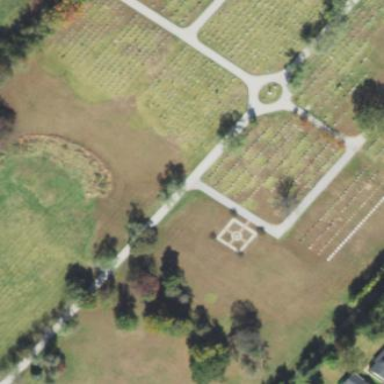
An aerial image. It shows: Cemetery.